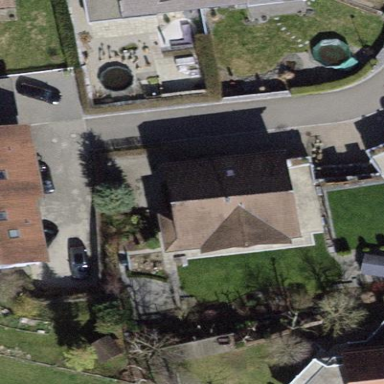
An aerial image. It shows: Gabled roofed house.